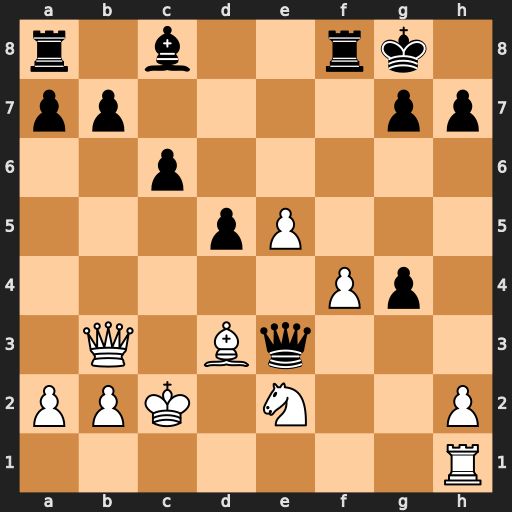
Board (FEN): r1b2rk1/pp4pp/2p5/3pP3/5Pp1/1Q1Bq3/PPK1N2P/7R
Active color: w
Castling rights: -
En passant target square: -
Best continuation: Bxh7+ Kxh7 Qxe3